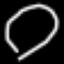
Label: octagon